Field crop: maize
Growth stage: 2
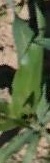
Species: maize